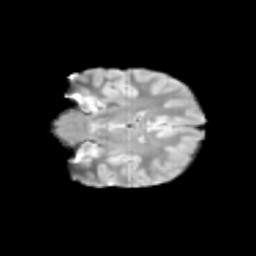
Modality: T2w
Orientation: coronal
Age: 11
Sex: female
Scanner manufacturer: siemens
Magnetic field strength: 3 T
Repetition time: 3.8 s
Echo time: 0.07 s